Question: I need to use MFC Serialization mechanism to serialize objects of class Product:
'''
class Product : public CObject
{
protected:
string name;
int expiring;
double price;
public:
Product();
~Product();
virtual void input_data();
virtual void print_data();
};
'''
This is simple Windows Console Application. I got an error on CObject: not a class or struct name.
I tried to make MFC Console Application following the instruction in this comment: <URL>. The text of errors is in Russian, so I don't copy them here. This is how it looks:
I don't know anything about MFC using and can't find guide where it described clearly. My questions are:
1) Is it possible to use CObject in console application (non-MFC) and how?
2) If not, what should I do to be able to use MFC serialazation? Maybe include some headers or some components were just missing while installation?
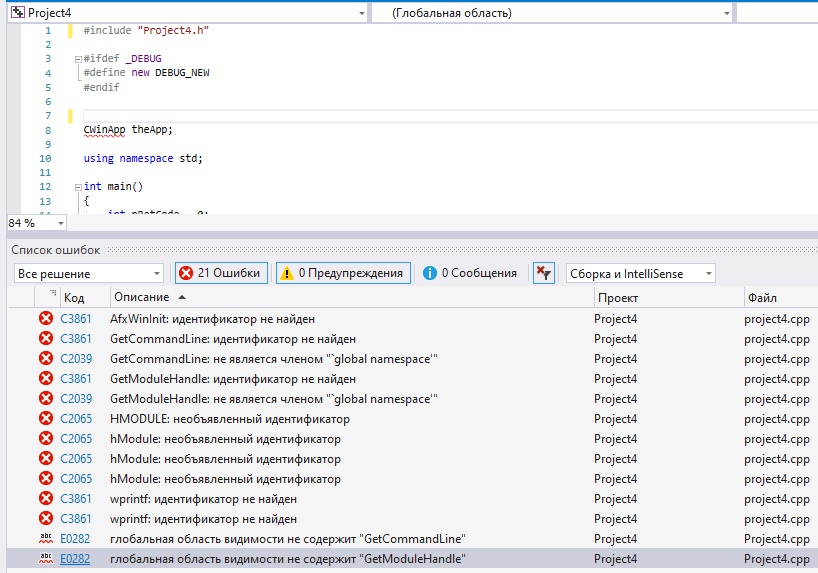
Answer: You can just adjust a console app in a couple of steps to use MFC. First is to include 'afx.h', like:
'''
#include <iostream>
#include <afx.h>
'''
Then you will want to link with the MFC dynamic libraries.
Select:
It should now compile with 'CObject'.
, I would not use MFC serialization, at the least use <URL> I gave up using any serialization a long time ago because of the constant need to maintain versioning. I found it a night mare. Unless you see that your object structure will remain fairly static, I would recommend using XML to database your objects. It is a little more work to get going but way more often than not, you don't need to worry about versioning as you make changes.